Question:
I have a matrix that I am using in Power BI visualization.
'''
Percentage Status
High Low Medium
10% 1
20% 1
30% 1
'''
"1" is the count of values in a column. I want to display 0 where there is no data in the above matrix.
I have tried dong below:
1. Adding +0 at the end of measure.
2. = IF(CALCULATE(COUNT(Table[col])=ISBLANK()),0,COUNT(Table[col]))
But, nothing seems to work as it is not considering no data as blank.
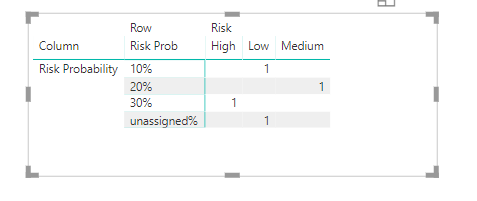
Answer: I don't think you can do this with just a measure. There are no rows of data in the table that correspond to those empty cells, so it doesn't even try to evaluate a measure.
What you can do is create a calculated table and use that in your Columns field.
'''
Status = VALUES(Table[Status])
'''
Create the relationship from that table to your original table on the 'Status' column and replace 'Table[Status]' with 'Status[Status]' in your matrix visual. Now adding '+0' should do the trick.
'''
Measure = COUNT ( Table[col] ) + 0
'''